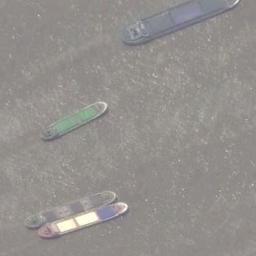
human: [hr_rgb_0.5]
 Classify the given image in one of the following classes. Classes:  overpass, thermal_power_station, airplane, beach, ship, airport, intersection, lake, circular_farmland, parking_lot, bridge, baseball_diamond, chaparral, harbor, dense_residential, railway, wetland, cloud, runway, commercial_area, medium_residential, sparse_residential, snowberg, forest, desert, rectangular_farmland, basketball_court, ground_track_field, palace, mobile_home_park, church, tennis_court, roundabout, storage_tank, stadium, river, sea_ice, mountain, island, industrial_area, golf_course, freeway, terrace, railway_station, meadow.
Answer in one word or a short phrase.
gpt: ship